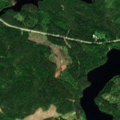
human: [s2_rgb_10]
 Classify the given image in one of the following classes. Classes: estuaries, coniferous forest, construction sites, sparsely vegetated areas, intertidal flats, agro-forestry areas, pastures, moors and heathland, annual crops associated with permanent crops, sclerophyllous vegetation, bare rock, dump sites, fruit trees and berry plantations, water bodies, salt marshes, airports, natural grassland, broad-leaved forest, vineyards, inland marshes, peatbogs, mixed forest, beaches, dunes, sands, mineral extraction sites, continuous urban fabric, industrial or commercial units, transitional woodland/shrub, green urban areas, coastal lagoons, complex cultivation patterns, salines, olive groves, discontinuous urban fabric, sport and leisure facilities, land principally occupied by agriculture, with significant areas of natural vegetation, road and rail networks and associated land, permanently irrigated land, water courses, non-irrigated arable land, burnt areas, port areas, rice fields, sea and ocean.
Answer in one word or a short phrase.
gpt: coniferous forest, mixed forest, water bodies